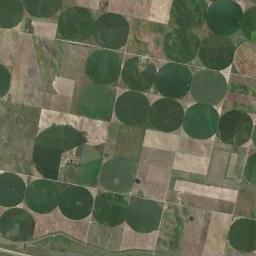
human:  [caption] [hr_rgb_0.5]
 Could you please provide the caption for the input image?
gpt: Only the right side has circular farmland .

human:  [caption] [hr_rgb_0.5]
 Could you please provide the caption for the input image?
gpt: Several dark green circular farmlands are surrounded by some rectangular farmlands .

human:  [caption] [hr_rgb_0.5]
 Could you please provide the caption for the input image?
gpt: Some green circle farmland are in the bare land .

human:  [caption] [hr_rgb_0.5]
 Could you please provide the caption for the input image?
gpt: Many green, Neatly arranged circular farmland with irregular circles .

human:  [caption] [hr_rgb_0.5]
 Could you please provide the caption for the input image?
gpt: There are many green circular farmlands and rectangle farmlands arranged irregularly .